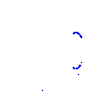
Particle: proton